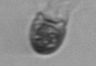
Label: Balanion